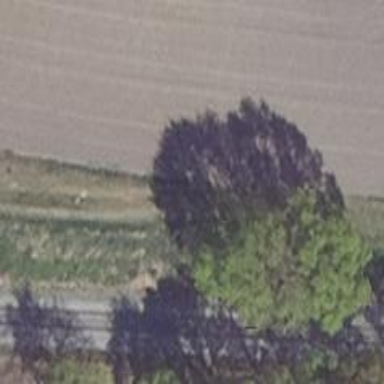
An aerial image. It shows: Deciduous broadleaved tree.